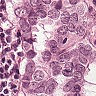
Metastatic tissue present: yes